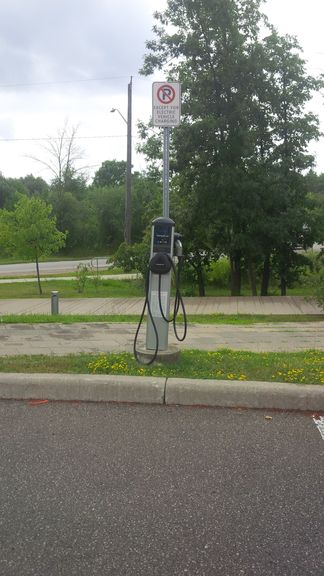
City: kitchener-waterloo